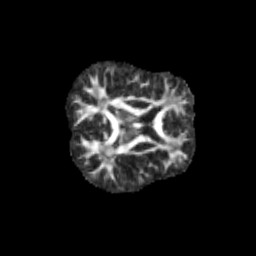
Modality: FA
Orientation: axial
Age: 10
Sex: female
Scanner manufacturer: siemens
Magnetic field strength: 3 T
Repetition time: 3.8 s
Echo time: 0.07 s